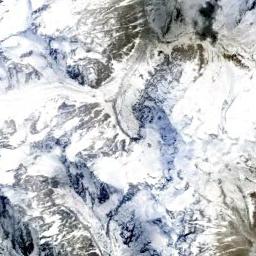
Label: snowberg